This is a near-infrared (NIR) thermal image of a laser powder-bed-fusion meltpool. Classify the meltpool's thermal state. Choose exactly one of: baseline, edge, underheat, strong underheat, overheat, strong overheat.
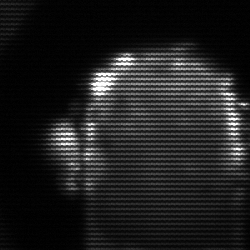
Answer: baseline